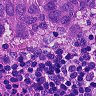
Metastatic tissue present: yes